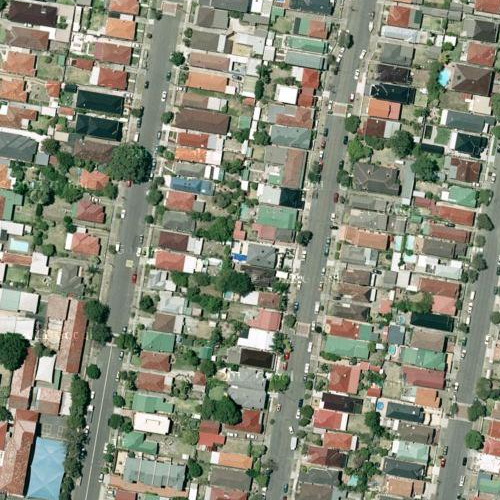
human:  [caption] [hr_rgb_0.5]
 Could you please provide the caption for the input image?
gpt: A residential area with many houses divided into rectangles by some roads .

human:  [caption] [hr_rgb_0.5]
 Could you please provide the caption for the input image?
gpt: Lots of houses with different colors of roofs are arranged neatly .

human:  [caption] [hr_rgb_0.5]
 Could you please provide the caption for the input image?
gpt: A town with many houses arranged densely and divided into rectangles by some roads .

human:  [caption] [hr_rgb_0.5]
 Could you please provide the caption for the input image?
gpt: A residential area with houses arranged neatly while many plants on the roadside .

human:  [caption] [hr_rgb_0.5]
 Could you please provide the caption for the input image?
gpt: A residential area with many houses are divided into rectangles by some roads .